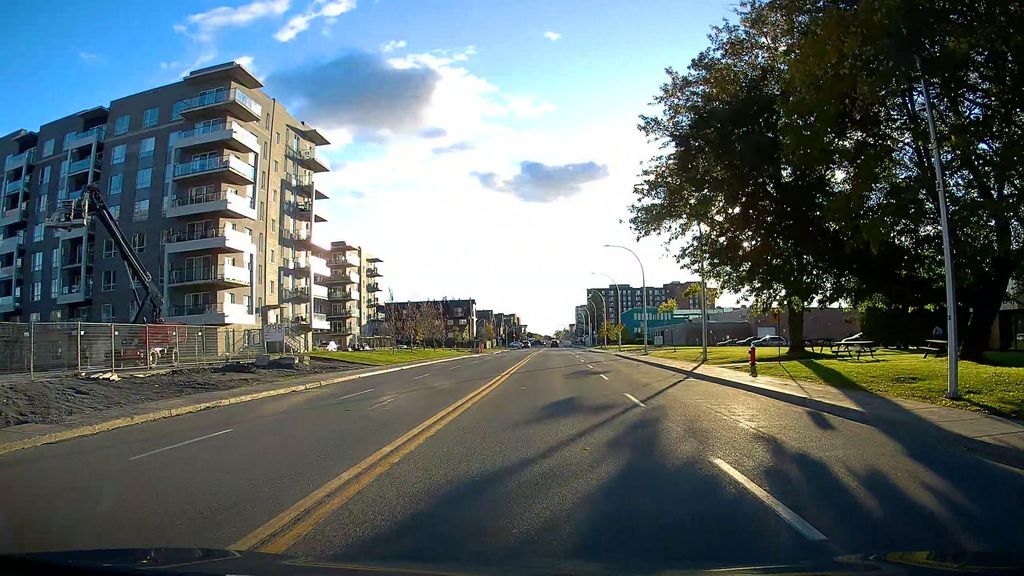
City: montreal